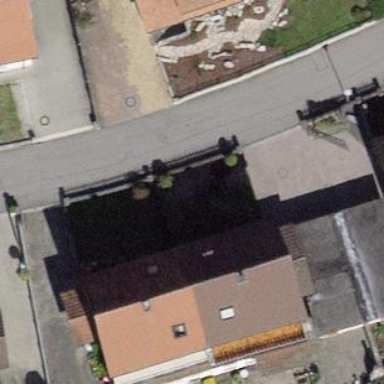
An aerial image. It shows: Semi-detached house with gabled roof.